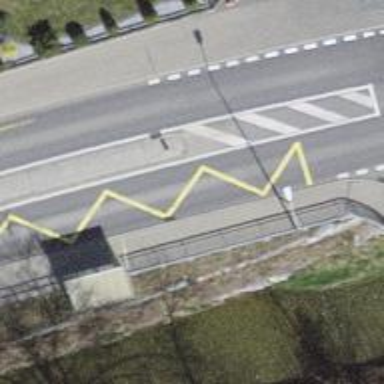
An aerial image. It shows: Bus stop equipped with public transport stop position.